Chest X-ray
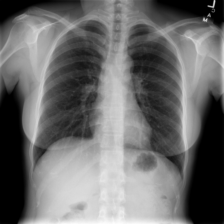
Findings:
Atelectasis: negative
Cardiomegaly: negative
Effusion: negative
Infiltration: negative
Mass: negative
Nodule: negative
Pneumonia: negative
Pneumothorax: negative
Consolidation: negative
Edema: negative
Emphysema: negative
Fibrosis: negative
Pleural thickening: negative
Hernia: negative